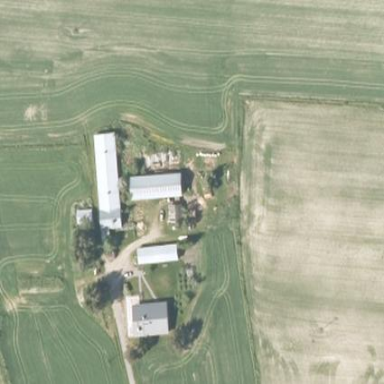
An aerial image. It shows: Farmyard area.